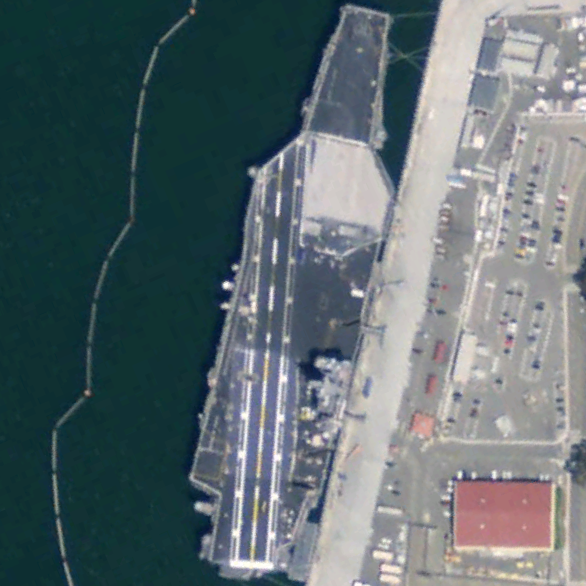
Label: Nimitz-class_aircraft_carrier